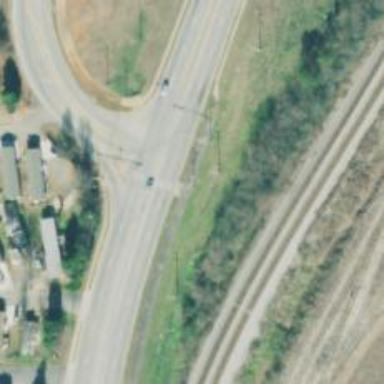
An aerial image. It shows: Emergency access point on the road.